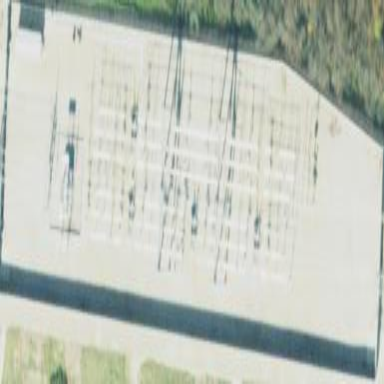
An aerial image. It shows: Power substation with transmission level designation. It is enclosed by fence.